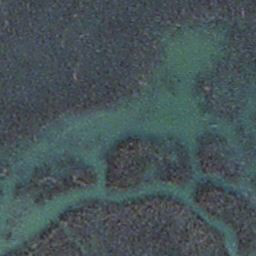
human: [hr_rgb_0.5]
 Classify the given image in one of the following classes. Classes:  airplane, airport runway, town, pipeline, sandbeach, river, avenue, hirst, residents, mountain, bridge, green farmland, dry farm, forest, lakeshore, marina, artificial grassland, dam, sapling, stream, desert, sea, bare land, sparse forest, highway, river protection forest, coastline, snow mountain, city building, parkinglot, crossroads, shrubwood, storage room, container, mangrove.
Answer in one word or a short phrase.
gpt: stream